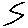
Label: zigzag